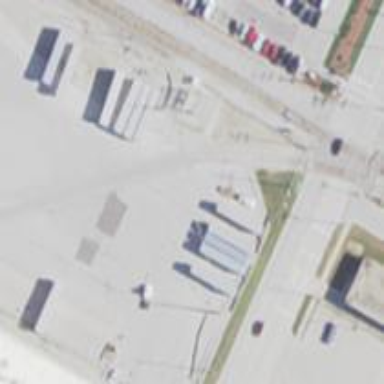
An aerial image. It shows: Rail spur service.